Question: I have 3 cells in a row filled with Usernames, and another cell in the same row filled with time, I want to make columns with these usernames Id and if the username Id found any of the rows then print the time in the formula cell. is there any way to achieve this? I tried 'MATCH' and 'VLOOKUP' the fail was painful.
I have attached an image as an example and I really appreciate your help as its very important for me.

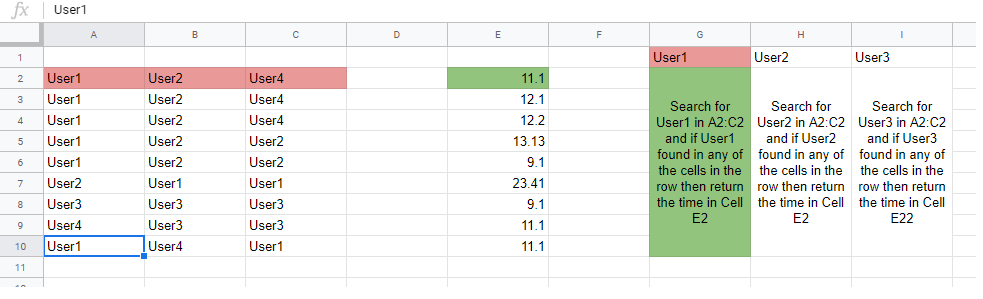
Answer: paste in cell and drag to the right, then drag down:
'''
=IF($A2=G$1, $E2, IF($B2=G$1, $E2, IF($C2=G$1, $E2, "out")))
'''
<URL>
---
one cell solution:
paste in cell:
'''
=ARRAYFORMULA(IF(LEN(A2:A), {
IF(A2:A=G1, E2:E, IF(B2:B=G1, E2:E, IF(C2:C=G1, E2:E, "out"))),
IF(A2:A=H1, E2:E, IF(B2:B=H1, E2:E, IF(C2:C=H1, E2:E, "out"))),
IF(A2:A=I1, E2:E, IF(B2:B=I1, E2:E, IF(C2:C=I1, E2:E, "out"))),
IF(A2:A=J1, E2:E, IF(B2:B=J1, E2:E, IF(C2:C=J1, E2:E, "out")))}, ))
'''
<URL>